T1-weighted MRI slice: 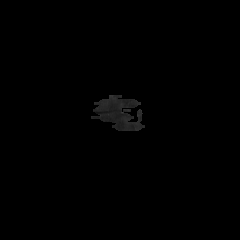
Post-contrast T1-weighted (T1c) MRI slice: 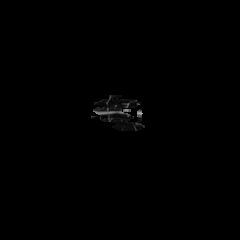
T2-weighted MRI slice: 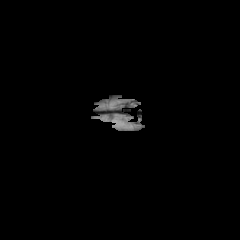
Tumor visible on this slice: no